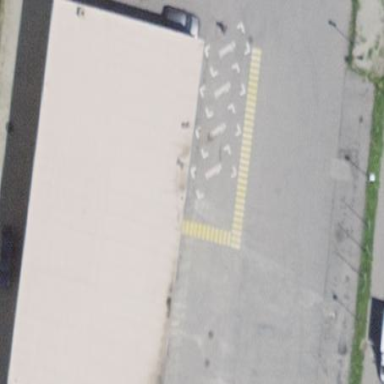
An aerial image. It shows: Car shop building.